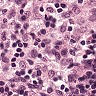
Metastatic tissue present: no